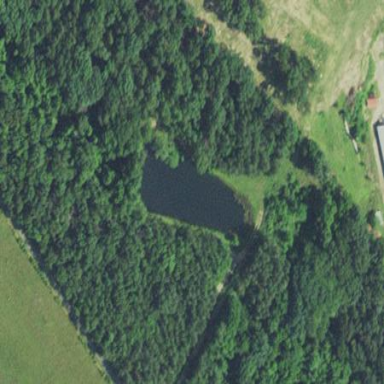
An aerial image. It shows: Pond surrounded by natural water.